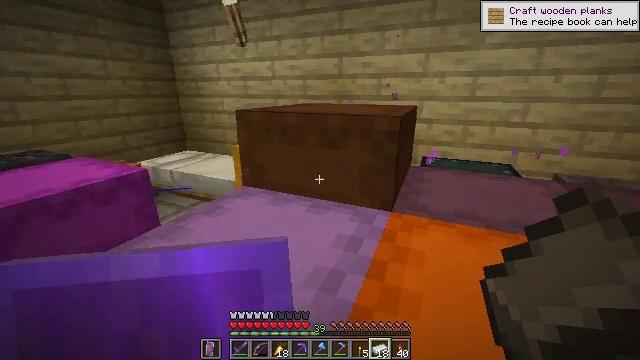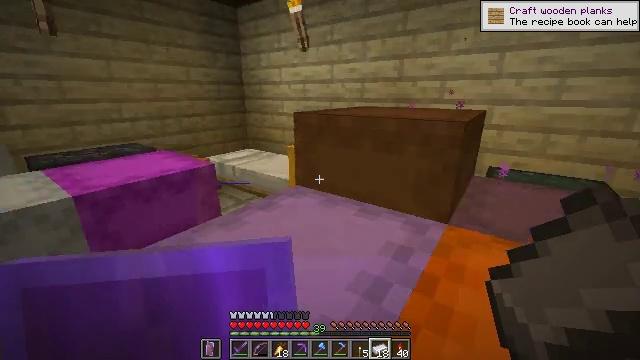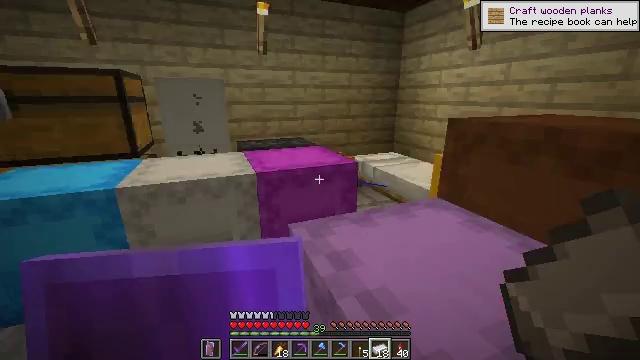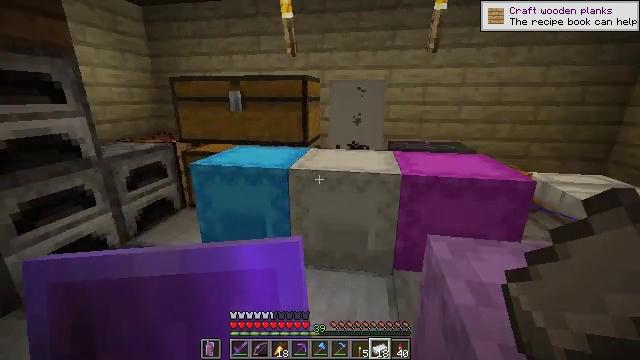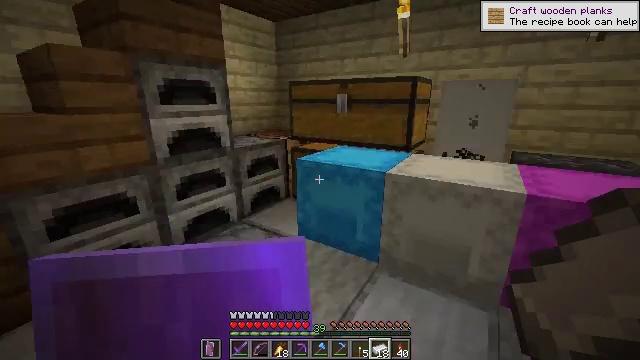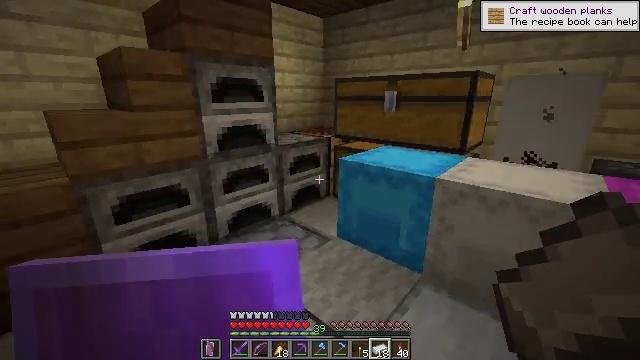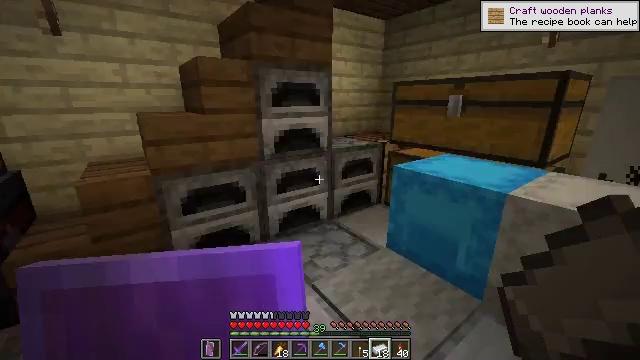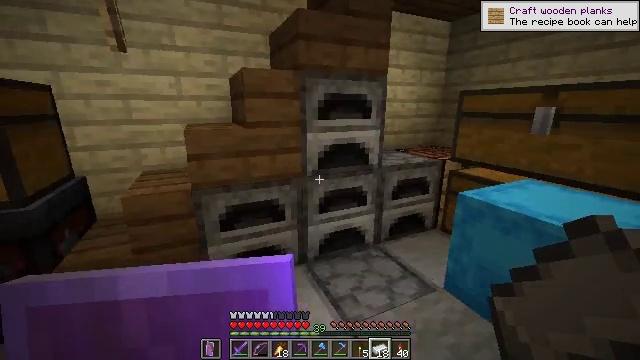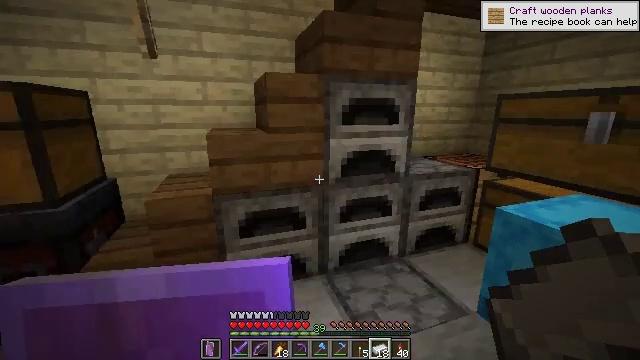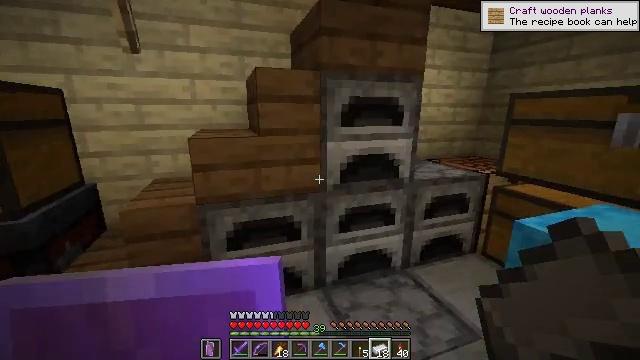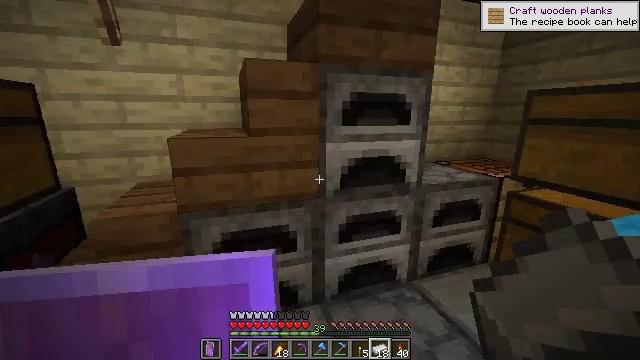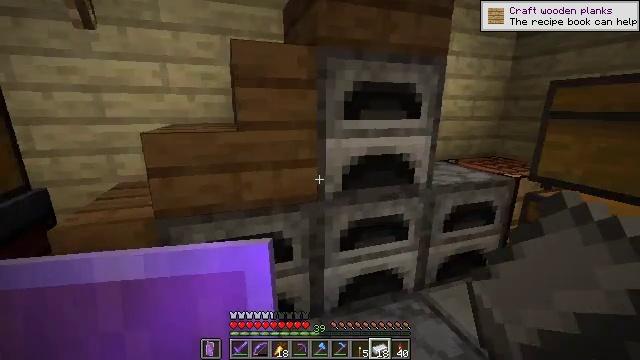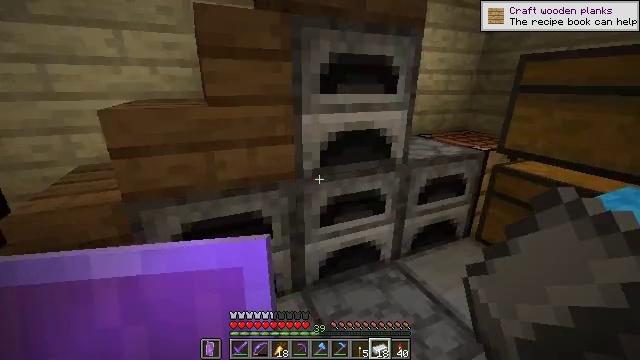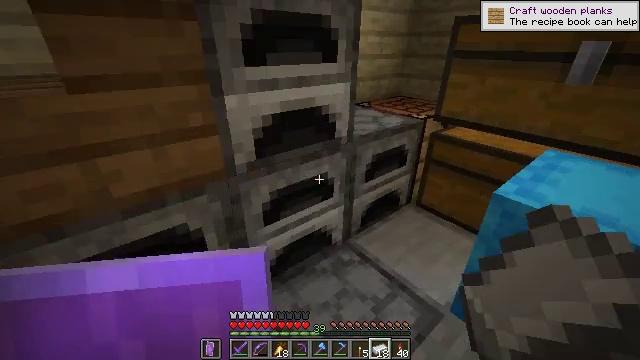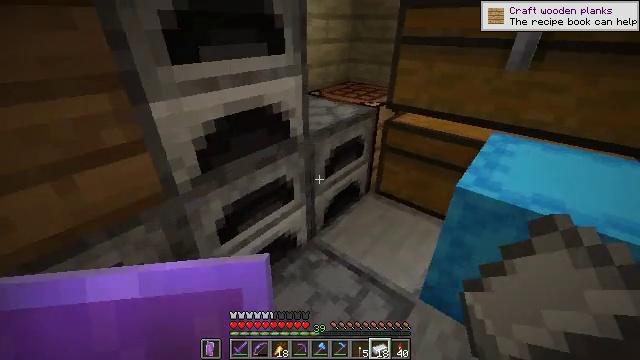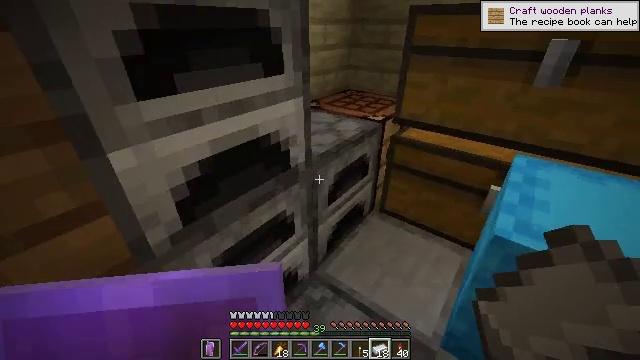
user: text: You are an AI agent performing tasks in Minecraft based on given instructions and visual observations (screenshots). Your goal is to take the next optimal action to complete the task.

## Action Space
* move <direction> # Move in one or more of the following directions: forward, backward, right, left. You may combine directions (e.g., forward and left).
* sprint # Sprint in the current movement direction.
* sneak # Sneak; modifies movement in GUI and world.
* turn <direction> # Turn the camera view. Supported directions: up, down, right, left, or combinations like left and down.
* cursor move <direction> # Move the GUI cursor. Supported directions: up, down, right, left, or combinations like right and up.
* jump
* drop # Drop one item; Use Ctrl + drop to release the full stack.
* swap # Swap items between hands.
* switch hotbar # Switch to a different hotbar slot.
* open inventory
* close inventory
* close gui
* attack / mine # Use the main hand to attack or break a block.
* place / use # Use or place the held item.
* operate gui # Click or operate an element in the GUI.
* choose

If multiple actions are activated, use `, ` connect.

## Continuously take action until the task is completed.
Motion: motion action
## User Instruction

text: Obtain warped planks by crafting warped stem in the crafting grid.
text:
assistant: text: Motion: turn left
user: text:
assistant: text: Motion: turn left
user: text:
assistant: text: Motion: turn left
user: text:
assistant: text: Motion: turn left
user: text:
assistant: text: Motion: move forward, turn left
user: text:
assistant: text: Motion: move forward, turn left
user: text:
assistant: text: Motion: move forward, turn left and up
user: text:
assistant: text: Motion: move forward, turn left
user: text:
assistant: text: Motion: move forward
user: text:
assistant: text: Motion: move forward
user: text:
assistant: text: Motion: move forward
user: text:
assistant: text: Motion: move forward, turn right and down
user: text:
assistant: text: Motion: move forward, turn right and down
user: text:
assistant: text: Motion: move forward, turn right and down
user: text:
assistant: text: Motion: move forward, turn right
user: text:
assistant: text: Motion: move forward
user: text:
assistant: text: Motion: move forward
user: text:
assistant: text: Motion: move forward
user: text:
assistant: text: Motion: move forward
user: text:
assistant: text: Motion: move forward
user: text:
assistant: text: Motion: move forward
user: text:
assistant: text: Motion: move forward
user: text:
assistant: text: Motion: move forward
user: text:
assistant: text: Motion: move forward, turn right and up
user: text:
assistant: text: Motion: turn right and up
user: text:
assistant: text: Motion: no_op
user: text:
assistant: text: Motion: no_op
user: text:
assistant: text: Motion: use / place
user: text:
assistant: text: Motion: use / place
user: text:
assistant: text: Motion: use / place